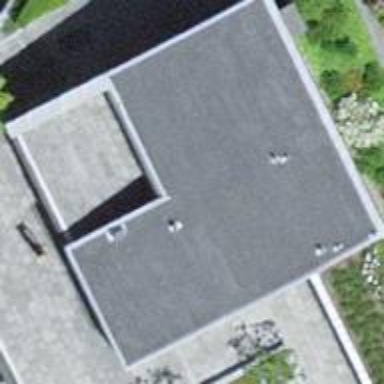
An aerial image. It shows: Building.